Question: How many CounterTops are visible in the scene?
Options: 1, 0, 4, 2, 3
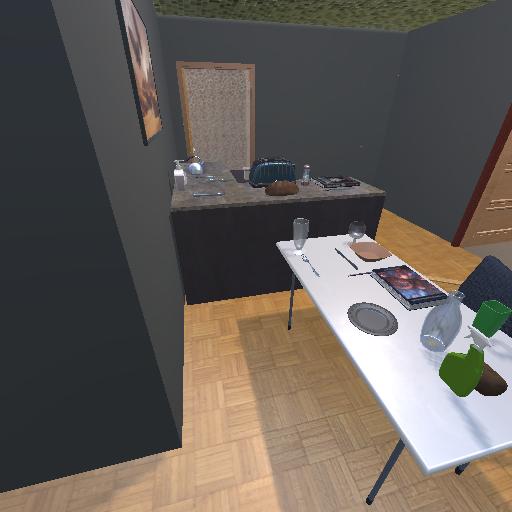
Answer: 1